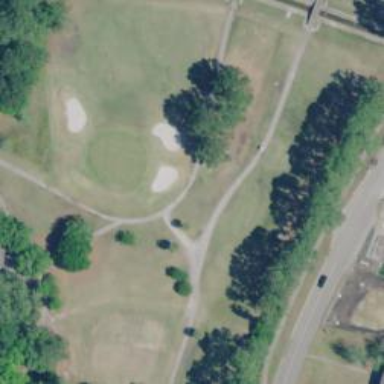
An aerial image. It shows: Path for both roads and golfers.